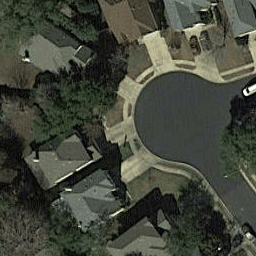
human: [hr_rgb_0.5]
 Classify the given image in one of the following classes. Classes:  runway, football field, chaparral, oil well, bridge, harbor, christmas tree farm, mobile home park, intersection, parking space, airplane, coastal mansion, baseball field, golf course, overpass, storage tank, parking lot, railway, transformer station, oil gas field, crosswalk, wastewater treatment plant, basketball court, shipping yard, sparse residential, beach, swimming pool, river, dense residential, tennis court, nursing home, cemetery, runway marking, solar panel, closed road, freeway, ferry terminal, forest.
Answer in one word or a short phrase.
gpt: closed road